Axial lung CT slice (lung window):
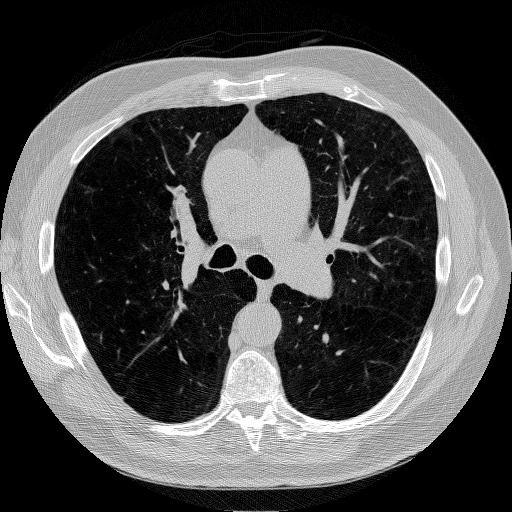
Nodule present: no